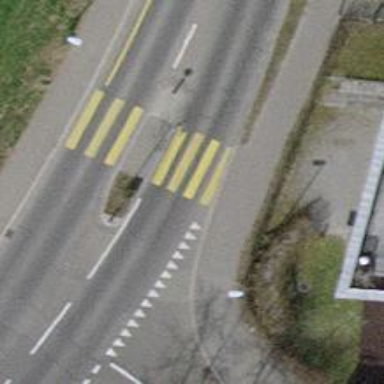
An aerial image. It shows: Zebra crossing on the road.